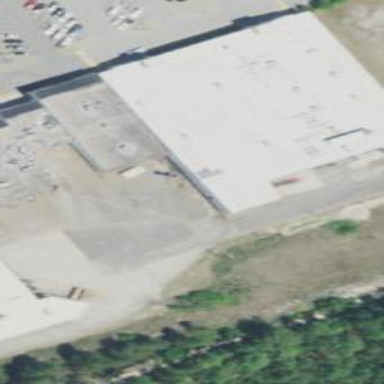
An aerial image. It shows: Building that houses fitness center.